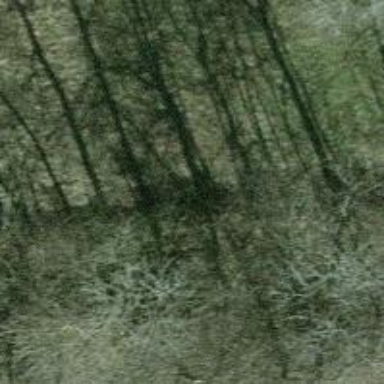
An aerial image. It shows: Single tag "natural: tree."